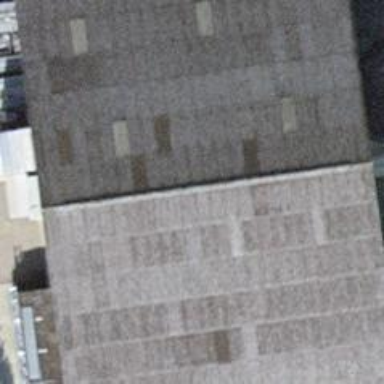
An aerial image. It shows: Gabled roof on farm auxiliary building.